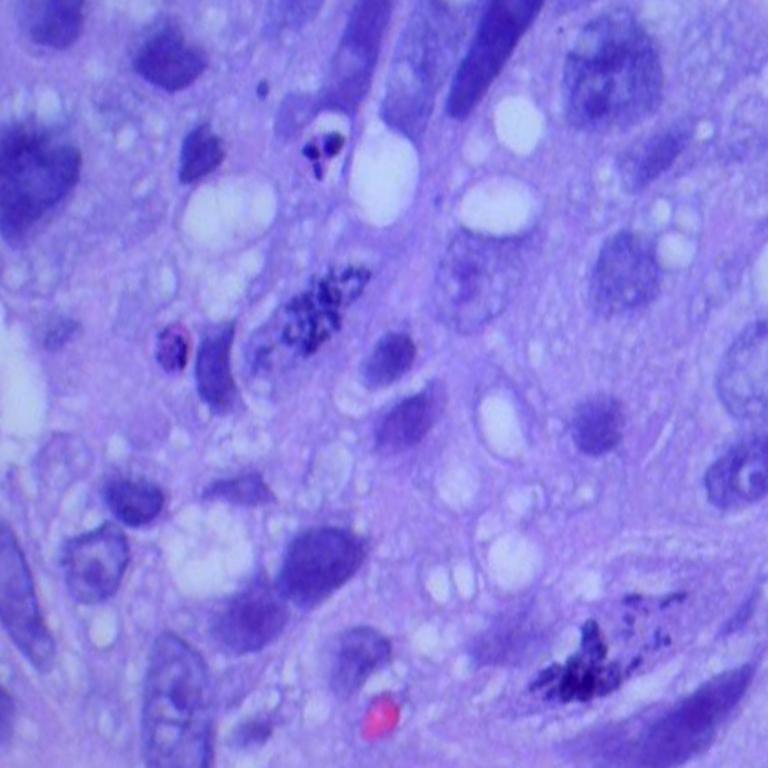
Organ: lung
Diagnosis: squamous carcinomas